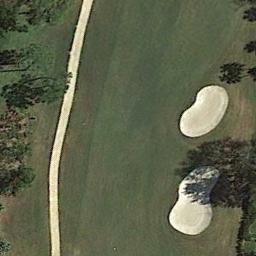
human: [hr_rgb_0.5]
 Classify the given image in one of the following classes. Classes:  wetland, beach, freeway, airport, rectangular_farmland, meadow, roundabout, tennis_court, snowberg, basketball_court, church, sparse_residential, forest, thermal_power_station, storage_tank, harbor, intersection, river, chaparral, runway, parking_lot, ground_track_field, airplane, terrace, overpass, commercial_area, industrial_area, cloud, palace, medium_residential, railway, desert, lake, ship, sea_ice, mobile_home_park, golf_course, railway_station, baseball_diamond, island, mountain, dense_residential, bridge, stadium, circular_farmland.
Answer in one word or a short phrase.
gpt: golf_course